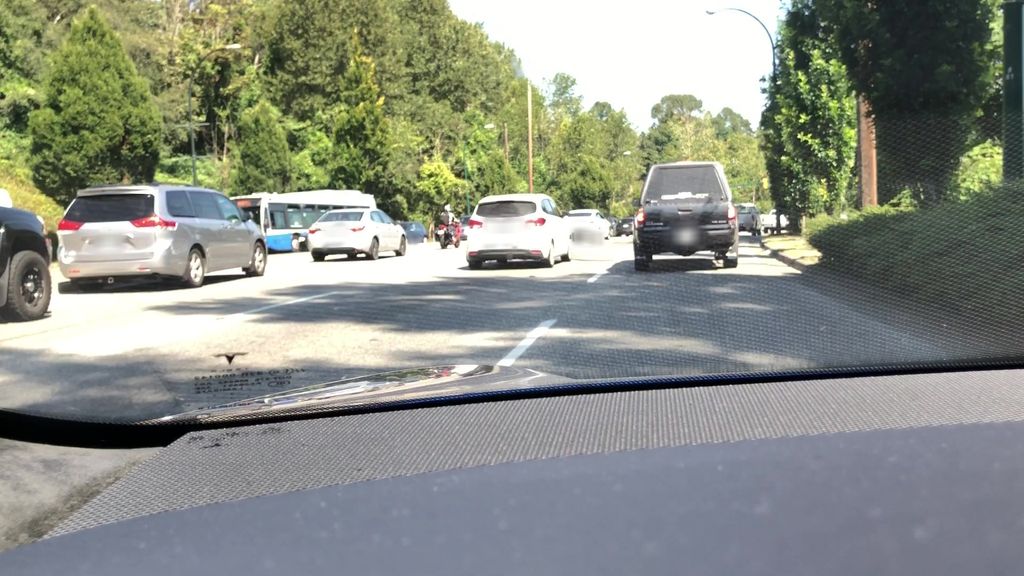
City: vancouver